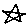
Label: star